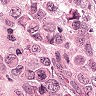
Metastatic tissue present: yes